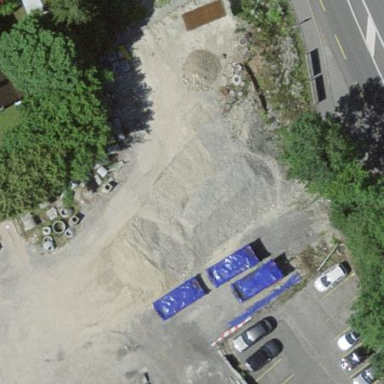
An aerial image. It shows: Building serving as car wash facility.